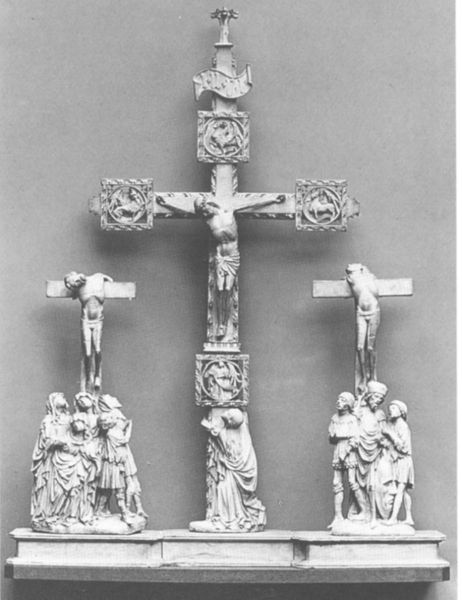
Titel: Kreuzigung
Künstler: Meister des Rimini-Altars
Institution: Frankfurt a. M., Liebieghaus
Schlagwörter: sockel, stehen, tod, trauer, kirche, drei, relief, figuren, kreuz, weinen, kreuze, christus, jesus, kreuzigung, maria, maria magdalena, christi, kreuzigungsgruppe, aufschauen, evangelisten, golgatha, beweinen, sunder, arme sünder, reuhe